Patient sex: F
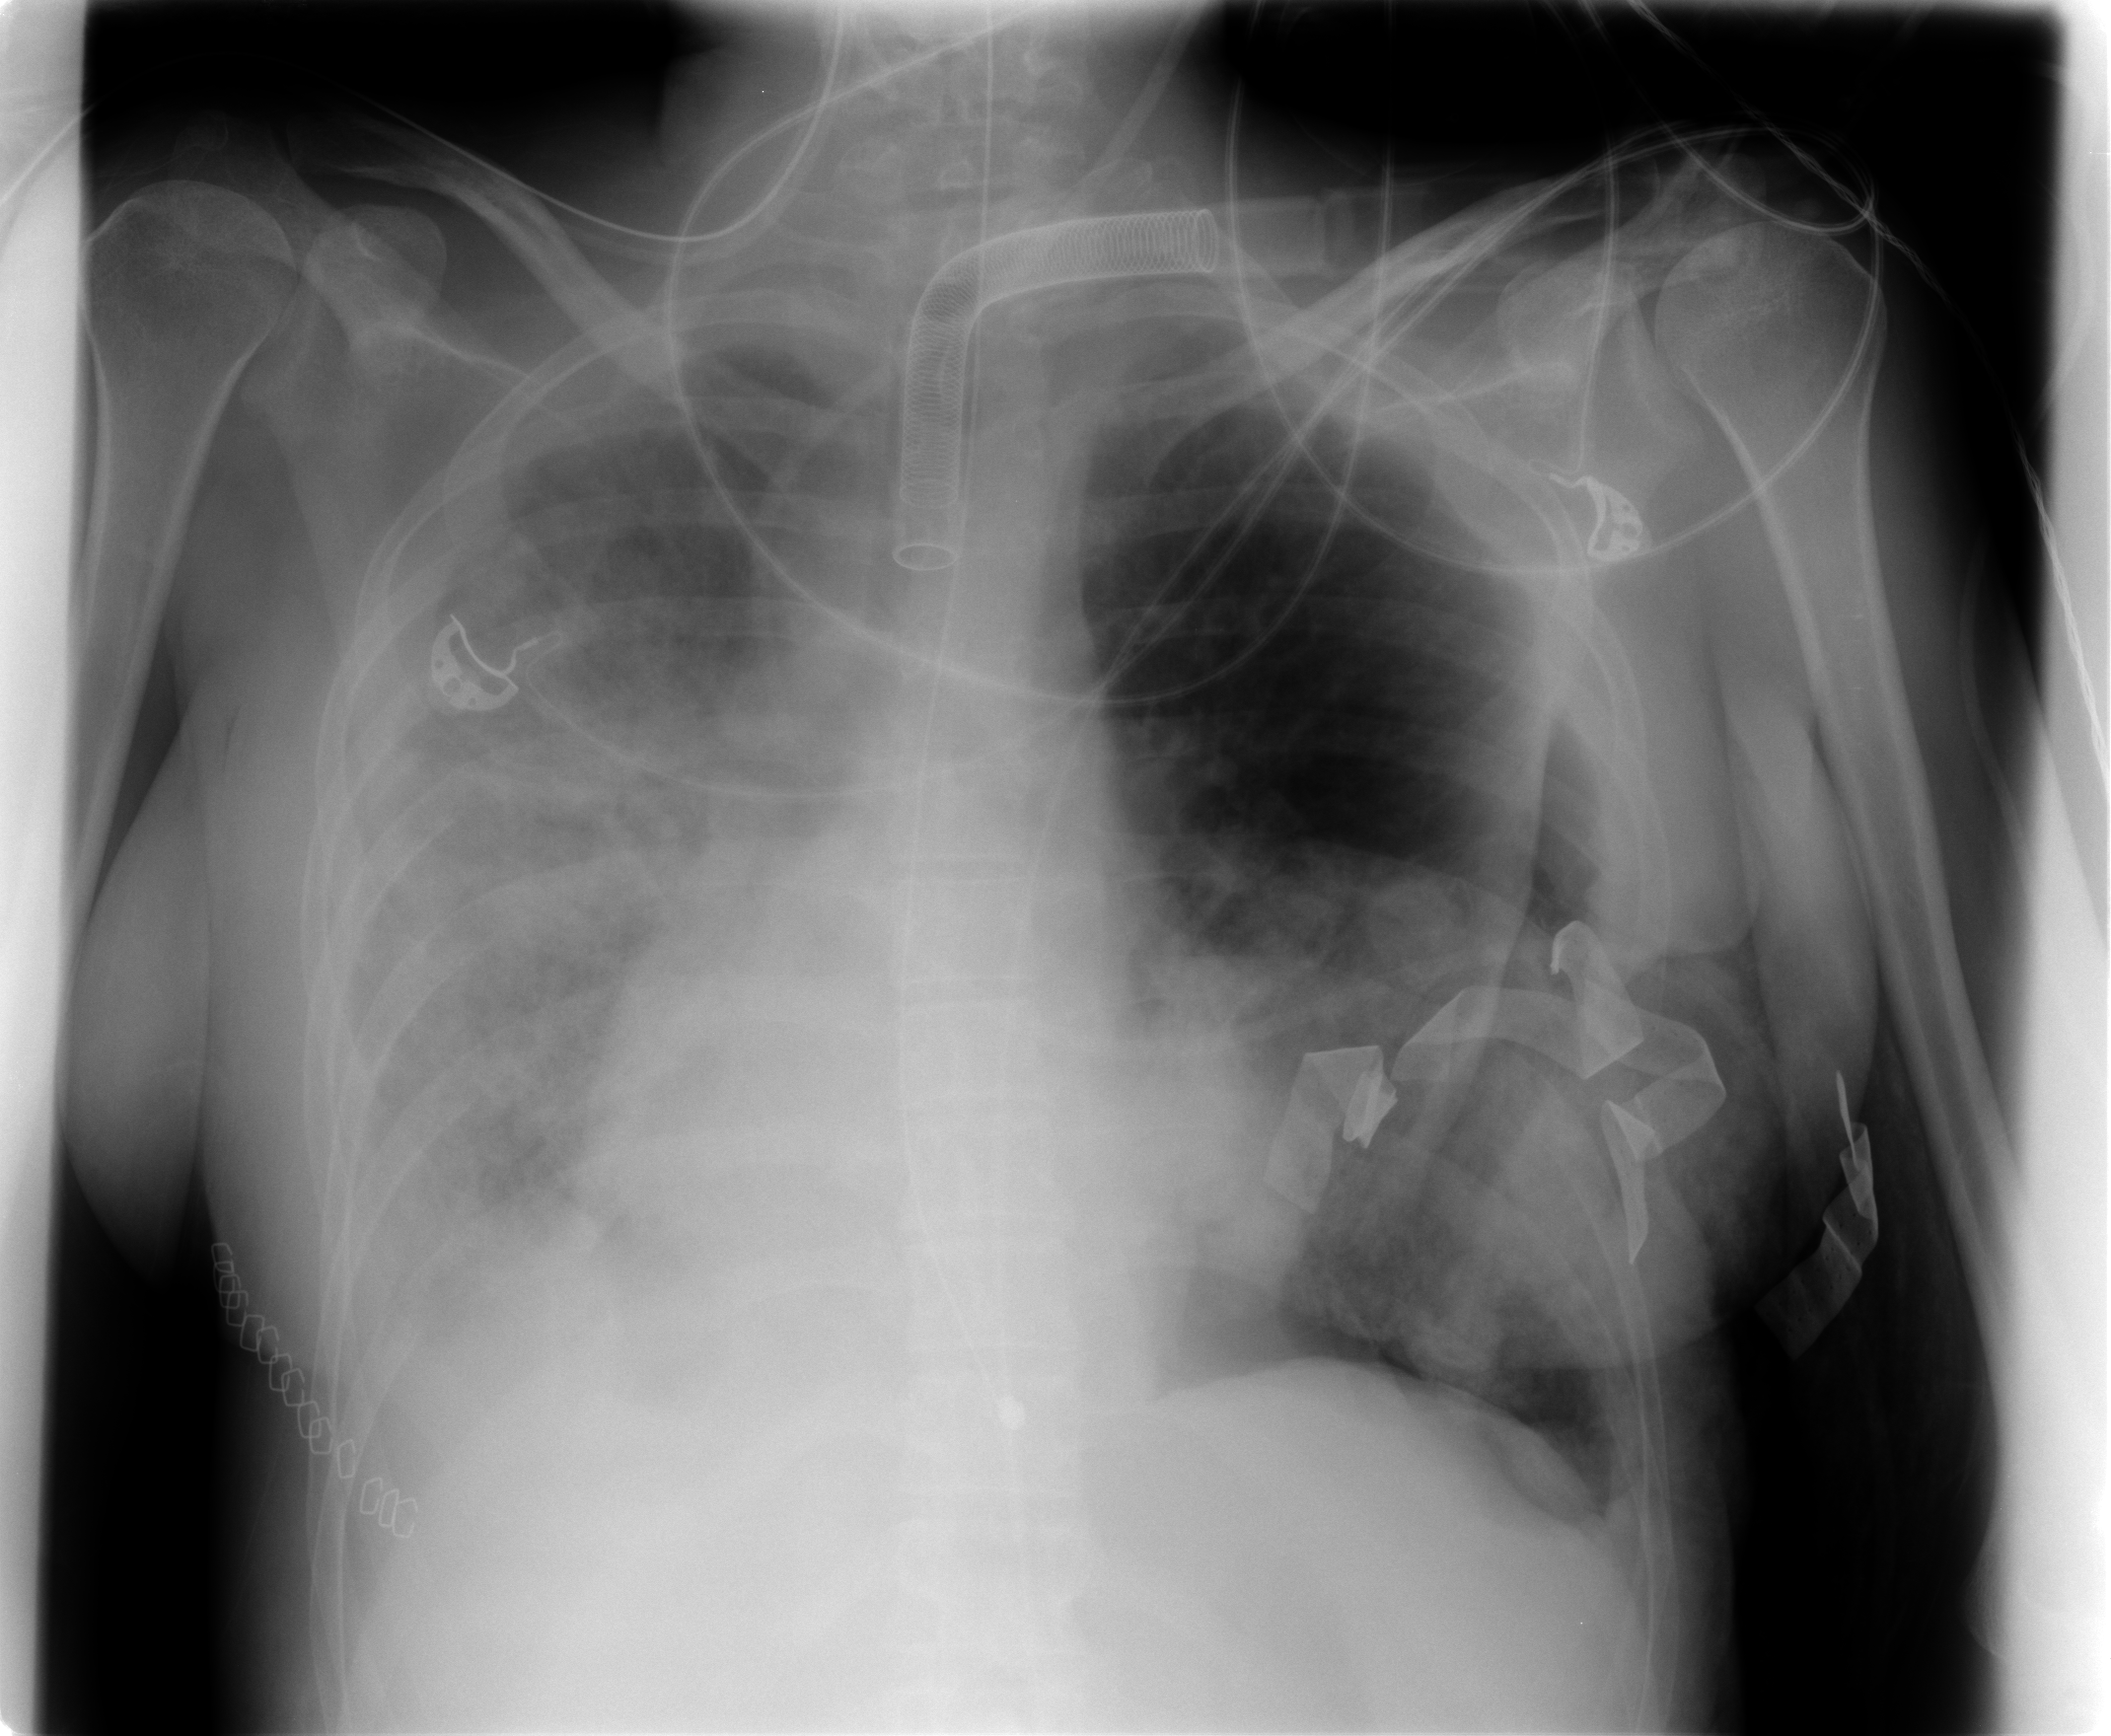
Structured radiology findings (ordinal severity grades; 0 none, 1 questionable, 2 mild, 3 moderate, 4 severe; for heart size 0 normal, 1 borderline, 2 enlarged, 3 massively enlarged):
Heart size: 0
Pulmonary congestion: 2
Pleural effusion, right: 2
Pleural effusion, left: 0
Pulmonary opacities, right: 4
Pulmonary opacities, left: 3
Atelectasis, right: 3
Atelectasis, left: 2